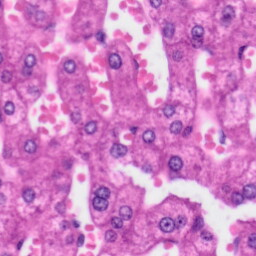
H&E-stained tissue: Liver